九年级 · 解析几何
如图所示, 抛物线 $y=\frac{2}{3}\left(x-\frac{7}{2}\right)^{2}-\frac{25}{6}$ 与 $x 、 y$ 轴分别交于 $A 、 B 、 C$ 三点, 连结 $A C$和 $B C$, 将 $\triangle A B C$ 沿与坐标轴平行的方向平移, 若边 $B C$ 的中点 $M$ 落在拋物线上时, 则符合条件的平移距离的值有（）

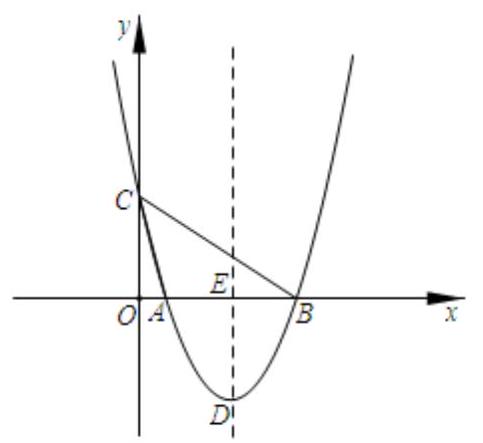
A. 1 个
B. 2 个
C. 3 个
D. 4 个


答案: B
解析: 根据抛物线的解析式求得点 $\mathrm{B} 、 \mathrm{C}$ 的坐标, 由点 $\mathrm{B}, \mathrm{C}$ 的坐标可得出点 $\mathrm{M}$ 的坐标,利用二次函数图象上点的坐标特征可求出点 $\mathrm{M}$ 平移后的坐标, 进而可得出平移的距离.

【详解】解: 由抛物线 $y=\frac{2}{3}\left(x-\frac{7}{2}\right)^{2}-\frac{25}{6}$ 可知, 令 $\mathrm{x}=0$, 则 $y=\frac{2}{3}\left(x-\frac{7}{2}\right)^{2}-\frac{25}{6}$,

解得 $\mathrm{y}=4$,

$\therefore \mathrm{C}(0,4)$,

令 $\mathrm{y}=0$, 则 $y=\frac{2}{3}\left(x-\frac{7}{2}\right)^{2}-\frac{25}{6}=0$,

解得, $x=1$ 或 6 ,

$\therefore \mathrm{A}(1,0), \mathrm{B}(6,0)$,

$\because$ 点 $\mathrm{B}$ 的坐标为 $(6,0)$, 点 $\mathrm{C}$ 的坐标为 $(0,4)$, 点 $\mathrm{M}$ 为线段 $\mathrm{BC}$ 的中点,

$\therefore$ 点 $\mathrm{M}$ 的坐标为 $(3,2)$.

当 $\mathrm{y}=2$ 时, $\frac{2}{3}\left(x-\frac{7}{2}\right)^{2}-\frac{25}{6}=2$,
解得: $x_{1}=\frac{7+\sqrt{37}}{2}, x_{2}=\frac{7-\sqrt{37}}{2}$,

$\therefore$ 平移的距离为 $\frac{7+\sqrt{37}}{2}-3=\frac{1+\sqrt{37}}{2}$ 或 $3-\frac{7-\sqrt{37}}{2}=\frac{\sqrt{37}-1}{2}$,

故选 B.

【点睛】本题考查了二次函数图象上点的坐标特征以及二次函数图象及变换, 解题的关键是求得点 $\mathrm{M}$ 的坐标.